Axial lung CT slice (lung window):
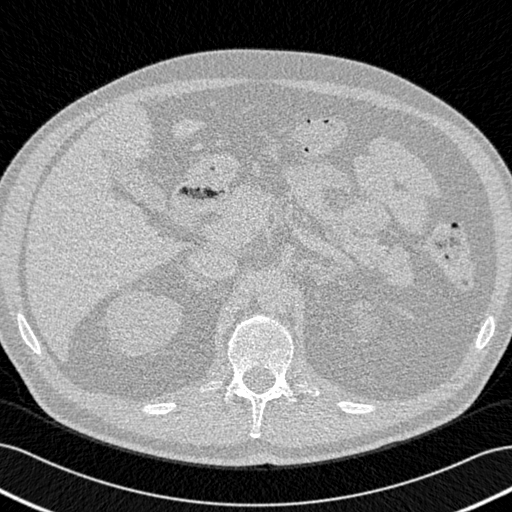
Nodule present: no